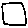
Label: square